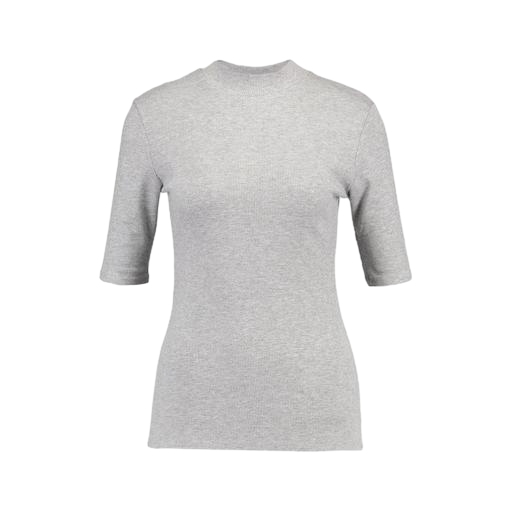
high-neck ribbed-jersey t-shirt, high-neck top, mock neck t-shirt, white background